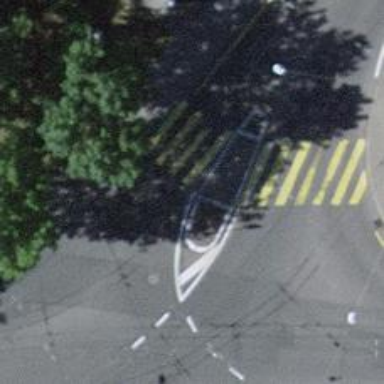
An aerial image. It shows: Kerb barrier.